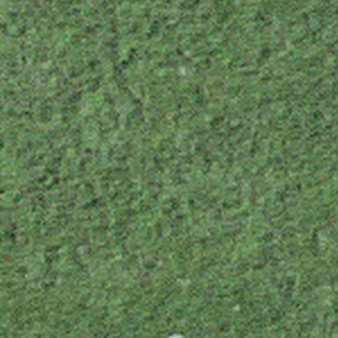
Label: other